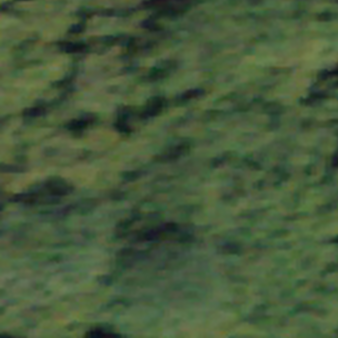
Label: other